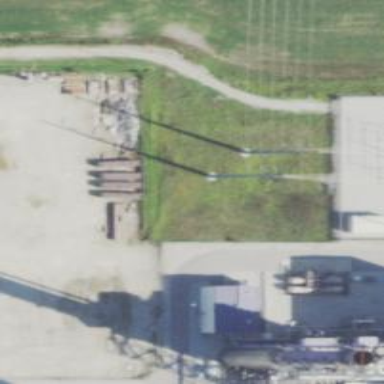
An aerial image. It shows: Power tower.